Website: bh-photo
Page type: review-order
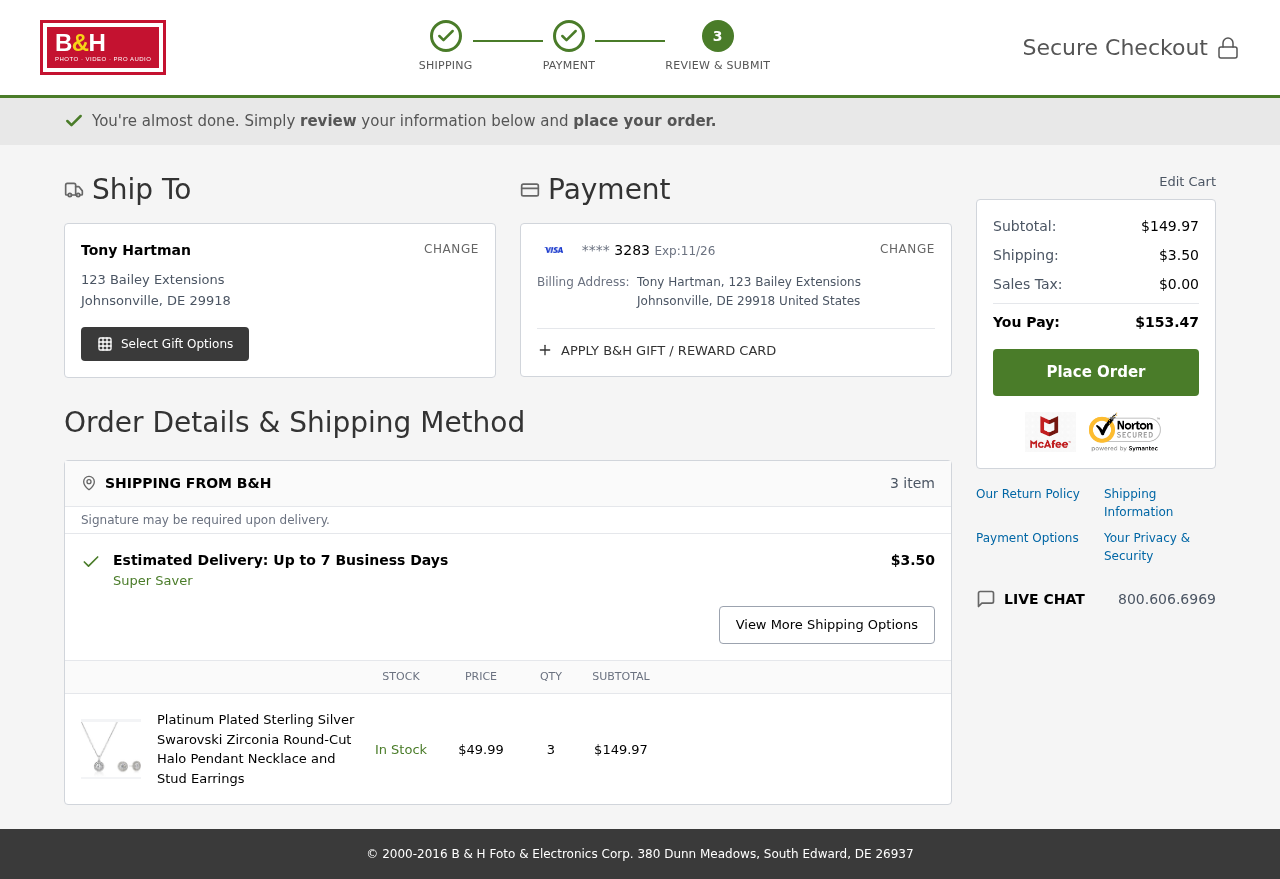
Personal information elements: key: PII_CARD_EXPIRY
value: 11/26
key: PII_CARD_LAST4
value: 3283
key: PII_CITY
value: Johnsonville
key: PII_COUNTRY
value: United States
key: PII_FULLNAME
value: Tony Hartman
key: PII_POSTCODE
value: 29918
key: PII_STATE_ABBR
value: DE
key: PII_STREET
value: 123 Bailey Extensions
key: PII_FULLNAME2
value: Tony Hartman
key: PII_STREET2
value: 123 Bailey Extensions
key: PII_CITY2
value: Johnsonville
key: PII_STATE_ABBR2
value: DE
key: PII_POSTCODE2
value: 29918
Product elements: key: PRODUCT1_NAME
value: Platinum Plated Sterling Silver Swarovski Zirconia Round-Cut Halo Pendant Necklace and Stud Earrings
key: PRODUCT1_PRICE
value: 49.99
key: PRODUCT1_QUANTITY
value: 3
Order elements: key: ORDER_NUM_ITEMS
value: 3 item
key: ORDER_SHIPPING_COST
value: $3.50
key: ORDER_SUBTOTAL
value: $149.97
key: ORDER_SUBTOTAL2
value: $149.97
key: ORDER_SHIPPING_COST2
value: $3.50
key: ORDER_TAX
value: $0.00
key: ORDER_TOTAL
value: $153.47